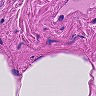
Metastatic tissue present: no